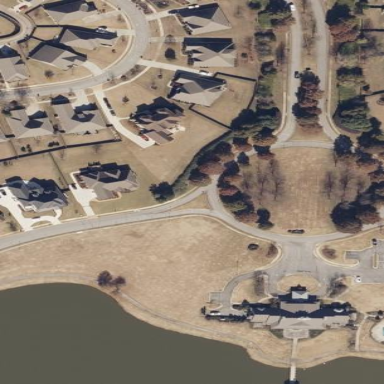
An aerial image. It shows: Residential road.